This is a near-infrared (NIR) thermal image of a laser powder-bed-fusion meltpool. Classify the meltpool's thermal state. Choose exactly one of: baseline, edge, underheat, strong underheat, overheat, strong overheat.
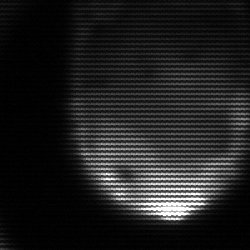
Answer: edge